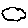
Label: cloud